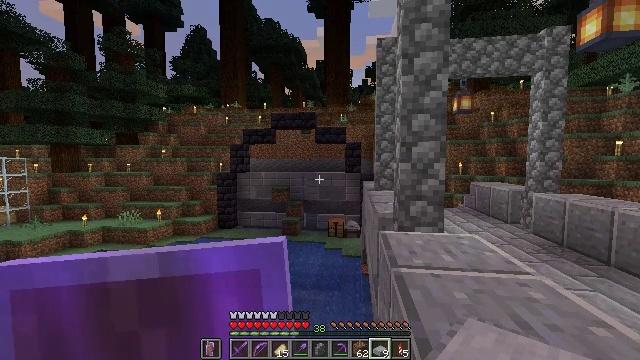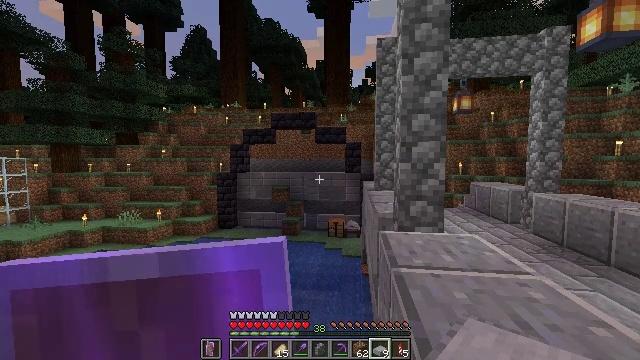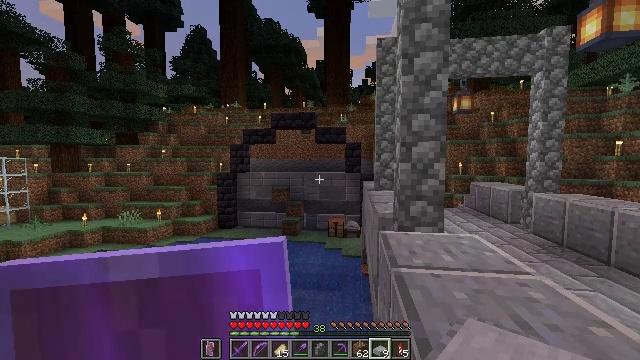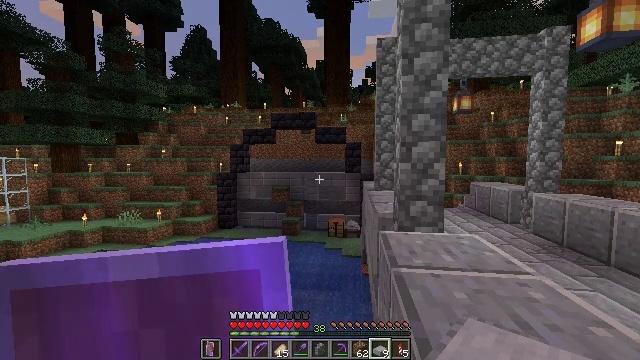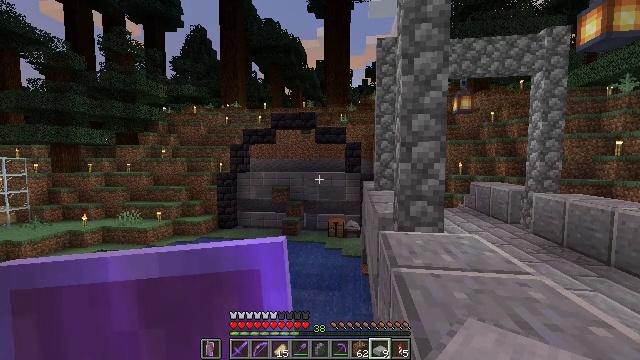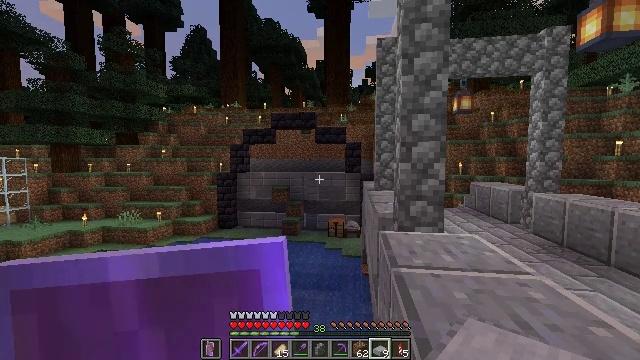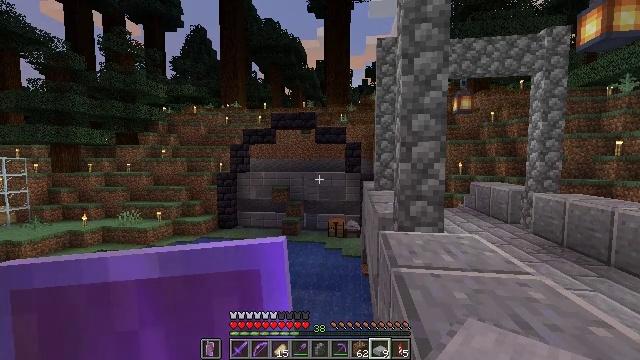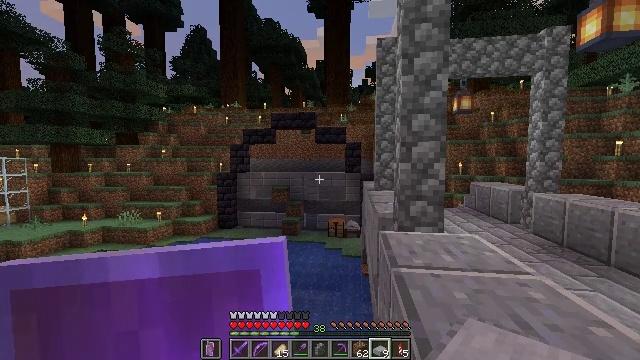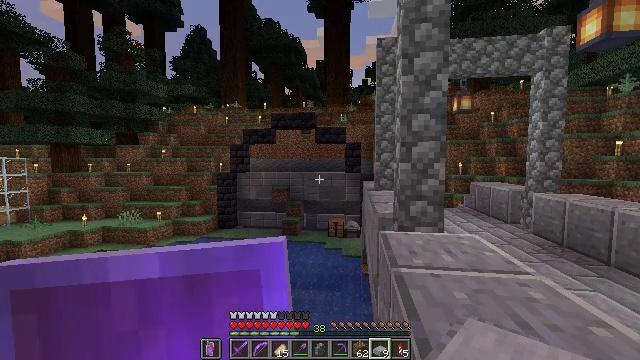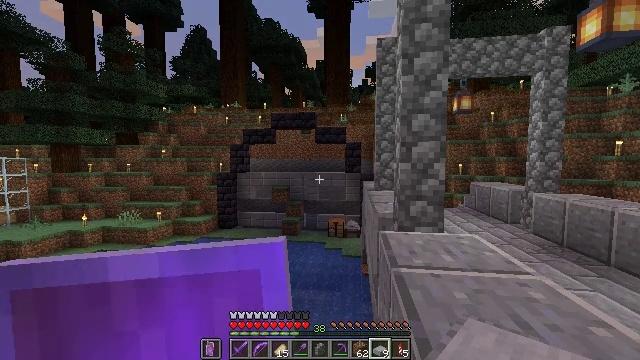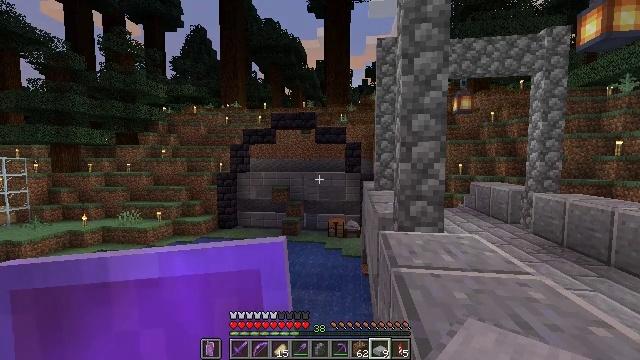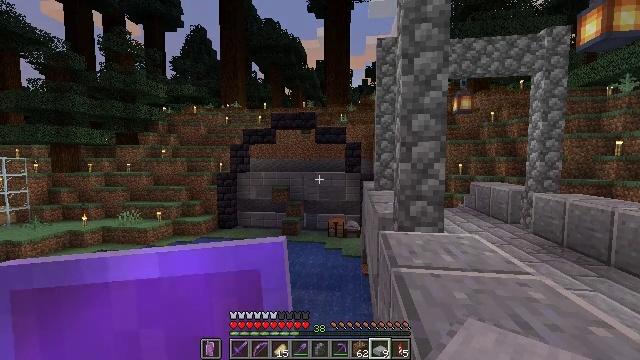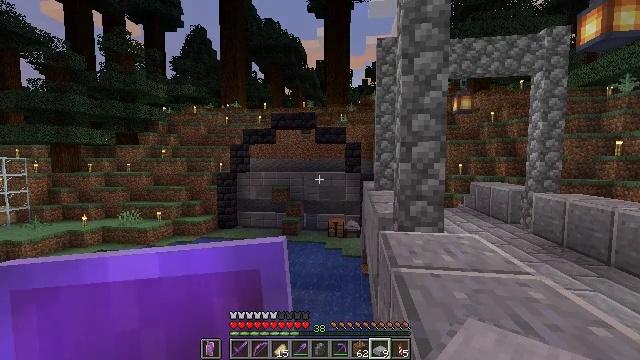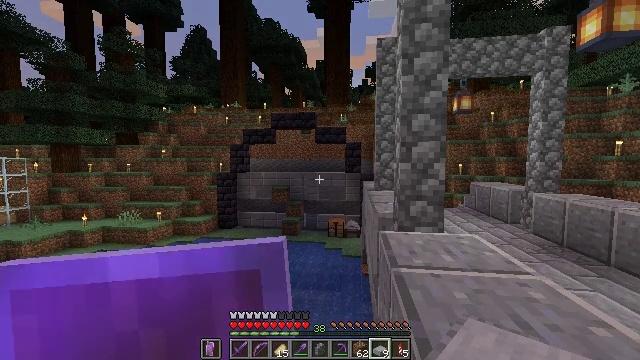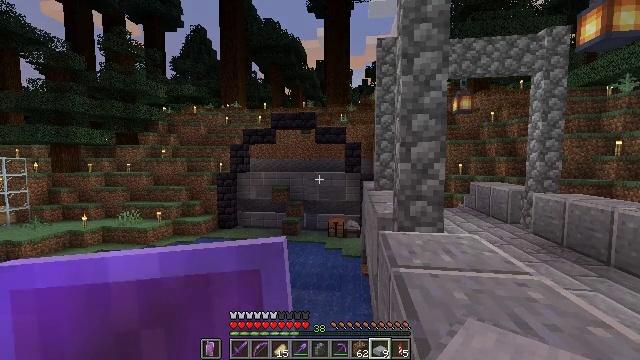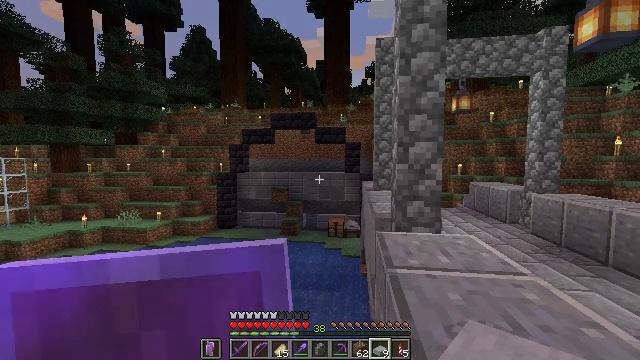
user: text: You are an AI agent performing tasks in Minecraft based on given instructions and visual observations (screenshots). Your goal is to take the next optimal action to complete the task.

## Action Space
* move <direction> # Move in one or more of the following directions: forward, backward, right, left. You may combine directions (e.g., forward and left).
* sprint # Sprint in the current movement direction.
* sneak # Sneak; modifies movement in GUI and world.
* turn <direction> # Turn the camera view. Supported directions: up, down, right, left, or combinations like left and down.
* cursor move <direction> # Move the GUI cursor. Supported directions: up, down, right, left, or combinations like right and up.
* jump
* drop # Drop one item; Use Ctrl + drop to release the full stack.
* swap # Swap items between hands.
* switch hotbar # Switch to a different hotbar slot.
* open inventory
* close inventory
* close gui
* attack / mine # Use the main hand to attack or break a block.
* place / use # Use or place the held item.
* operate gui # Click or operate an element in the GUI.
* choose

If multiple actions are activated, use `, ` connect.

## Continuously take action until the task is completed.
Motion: motion action
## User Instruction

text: Use the crafting table to craft a smooth stone slab.
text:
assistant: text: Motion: sneak
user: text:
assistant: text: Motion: sneak
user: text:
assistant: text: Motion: sneak
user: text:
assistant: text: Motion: sneak
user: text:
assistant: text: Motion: sneak
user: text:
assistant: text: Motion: sneak
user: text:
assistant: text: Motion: sneak
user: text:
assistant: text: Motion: sneak
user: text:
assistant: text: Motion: sneak
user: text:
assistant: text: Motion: sneak
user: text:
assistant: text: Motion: sneak
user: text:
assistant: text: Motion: sneak
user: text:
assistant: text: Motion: sneak
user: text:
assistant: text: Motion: move right, sneak
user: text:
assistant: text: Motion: move right, sneak
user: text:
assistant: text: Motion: move forward and move right, sneak
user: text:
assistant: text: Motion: move forward and move right, sneak
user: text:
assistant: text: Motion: move forward and move right, sneak
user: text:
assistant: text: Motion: move forward and move right, sneak
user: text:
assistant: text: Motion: move forward and move right, sneak
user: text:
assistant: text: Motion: move forward and move right, sneak
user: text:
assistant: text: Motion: move forward and move right, sneak
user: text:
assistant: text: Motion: move forward and move right, sneak
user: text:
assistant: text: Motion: move forward and move right, sneak
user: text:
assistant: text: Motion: move forward and move right, sneak
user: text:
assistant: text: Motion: move forward and move right, sneak
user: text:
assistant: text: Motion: move forward and move right, sneak
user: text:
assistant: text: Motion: move forward and move right, sneak
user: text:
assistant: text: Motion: move forward, sneak
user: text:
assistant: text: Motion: move forward, sneak